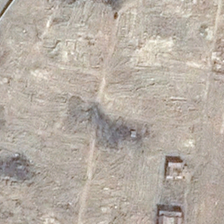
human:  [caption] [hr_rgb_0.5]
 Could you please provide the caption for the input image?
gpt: a road is near a piece of yellow bareland .

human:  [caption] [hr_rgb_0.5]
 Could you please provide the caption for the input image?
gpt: a road is near a piece of yellow bareland .

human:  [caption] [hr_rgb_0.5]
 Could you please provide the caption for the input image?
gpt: a road is near a piece of yellow bareland .

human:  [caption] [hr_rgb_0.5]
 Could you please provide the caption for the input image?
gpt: a road is near a piece of yellow bareland .

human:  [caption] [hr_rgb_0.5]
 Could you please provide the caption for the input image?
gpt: a road is near a piece of yellow bareland .